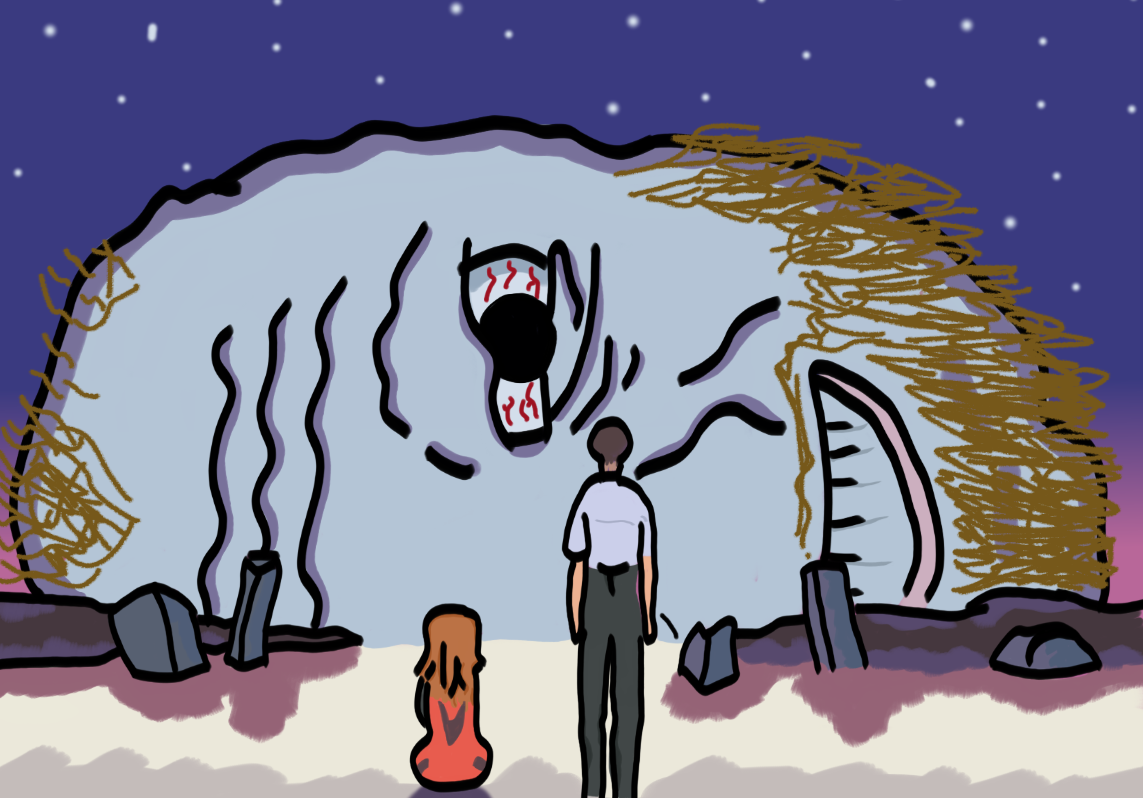
Label: 5_Wojak_with_Background